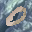
Label: 0